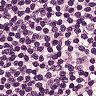
Metastatic tissue present: no